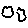
Label: cloud